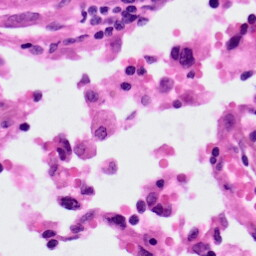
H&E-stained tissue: Lung